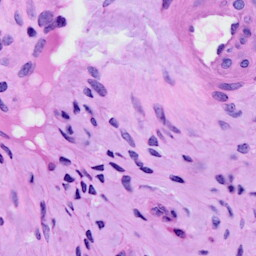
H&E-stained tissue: Cervix